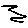
Label: zigzag